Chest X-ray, AP view. Patient: 28 years old, sex F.
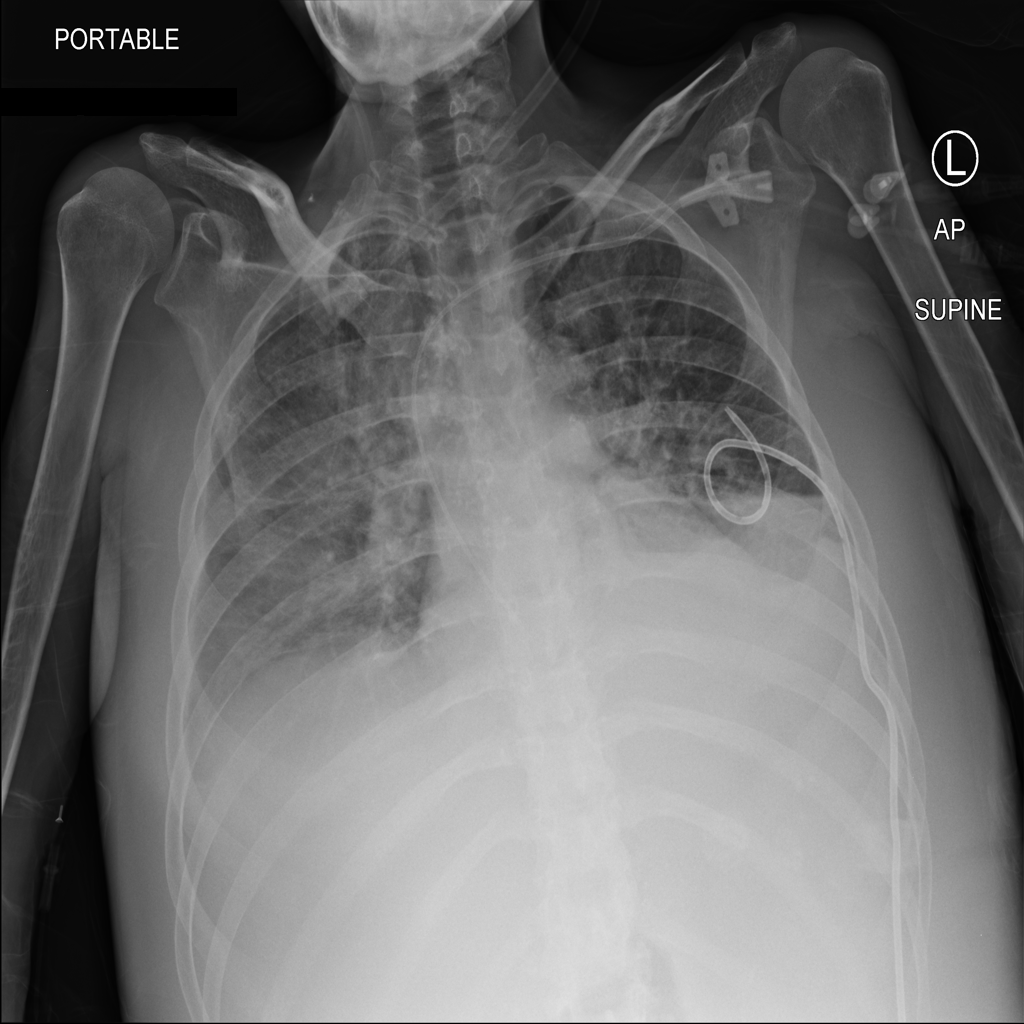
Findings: Infiltration